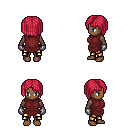
a pixel art fantasy rpg character, female body template, human, dark skin, maroon tunic, gold greaves, ruby red pageboy hairstyle, metal gloves, four views (front, back, left, right), 2x2 character sprite sheet, small pixel art, hard edges, no anti-aliasing